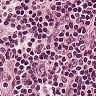
Metastatic tissue present: no